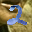
Label: 2